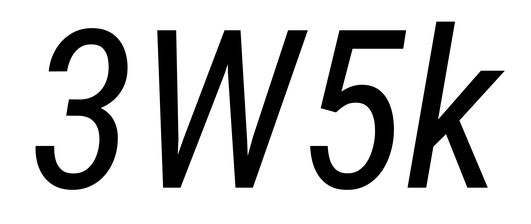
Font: Roboto-Italic_Condensed_Italic